Question: VStudio or ReSharper is giving me the suggestion below:

What does constant mean in this scenario? If it's a constant in the current method scope, what's the purpose? Methods tend to be small and therefore it shouldn't give any advantage compared to be a regular var?
Please enligten me
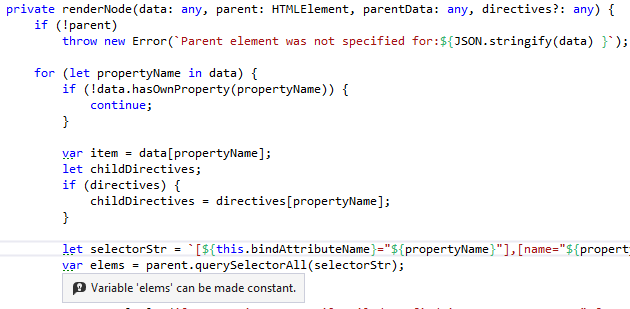
Answer: It's nothing complicated.
It's typically better to use 'const' over 'let' (and definitely 'var'), since const makes it easier to understand code, since you only have to look at the initial assignment to know what the contents of the variable are. Use it as much as possible.
It should be noted that though constants can not be reassigned, in some cases their contents can, for example when dealing with an array or object. For example, 'const x = <URL>.
You can of course update an array with a 'const' by simply creating a copy of the array and assigning it to a new 'const':
'''
const x = [1];
const x2 = [...x, 2];
'''
This does have performance considerations you might need to consider when dealing with extremely large arrays.
The 'const' and 'let' keywords are part of the ECMAScript 2015 standard. So when using 'const' or 'let' and transpiling down to older ECMAScript targets 'const' and 'let' are transpiled to the old 'var'. Nowadays all <URL> and there are no real performance considerations for using one or the other.